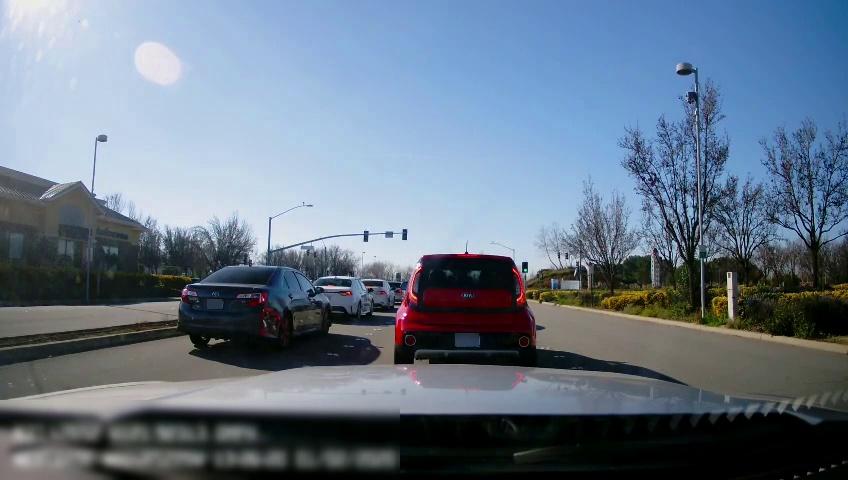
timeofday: Day
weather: Sunny
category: Drivable Space
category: Drivable Space
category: Vehicles | Car
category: Vehicles | Car
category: Vehicles | Car
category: Vehicles | Car
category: Vehicles | Car
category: Lanes | Current Lane
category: Lanes | Current Lane
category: Traffic | Lights
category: Traffic | Lights
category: Traffic | Lights